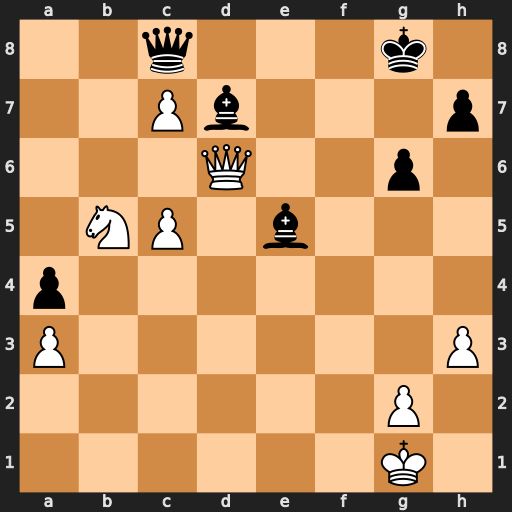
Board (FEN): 2q3k1/2Pb3p/3Q2p1/1NP1b3/p7/P6P/6P1/6K1
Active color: w
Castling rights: -
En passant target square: -
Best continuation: Qd5+ Be6 Qxe5